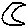
Label: moon